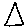
Label: triangle